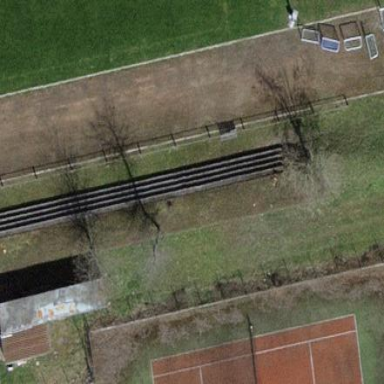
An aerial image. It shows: Bleachers on leisure land.